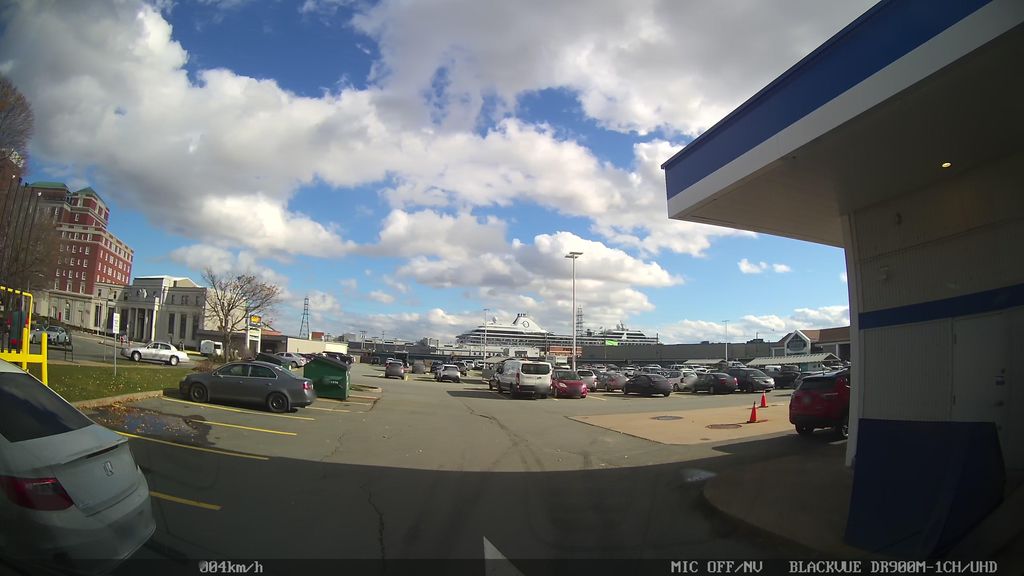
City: halifax